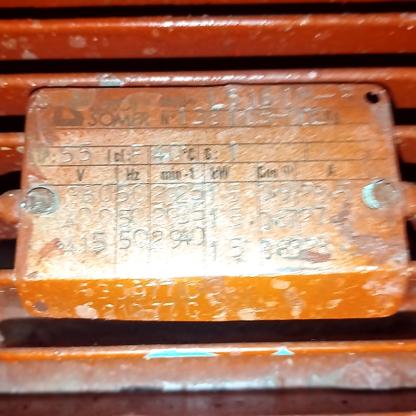
Klasa: tabliczka-znamionowa